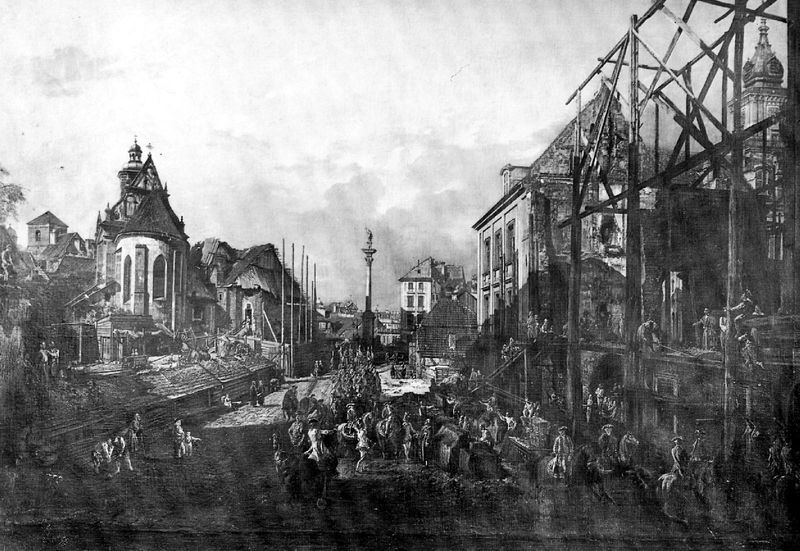
Titel: Die Sigismund-Säule von der Niederung der Weichsel aus mit König Stanislaus II. August, der den 1767 abgebrannten Flügel des Königlichen Schlosses besichtigt
Künstler: Canaletto
Standort: Warschau, Königsschloß (EU - PL)
Schlagwörter: dunkel, gemälde, himmel, kampf, wolken, menschen, stadt, fenster, grau, hell, holz, schwarz, strasse, säule, zeichnung, gebäude, haus, menge, häuser, kirche, pferde, reiter, turm, skulptur, dächer, platz, arbeiter, krieg, könig, soldaten, balken, kirchen, gerüst, radierung, stich, schwarzweiß, verhaftung, marktplatz, bau, bauten, bauen, baustelle, stele